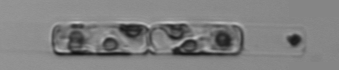
Label: Guinardia_delicatula_TAG_internal_parasite